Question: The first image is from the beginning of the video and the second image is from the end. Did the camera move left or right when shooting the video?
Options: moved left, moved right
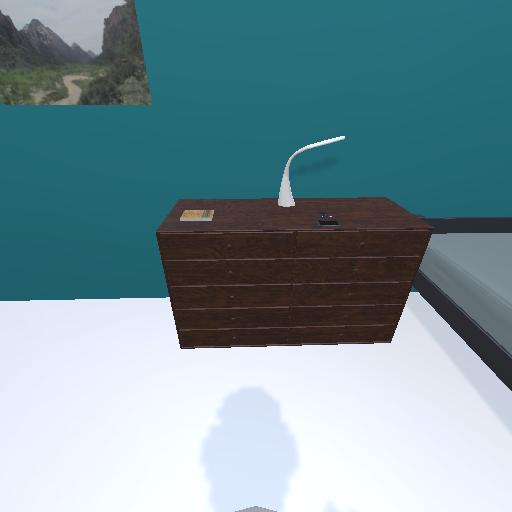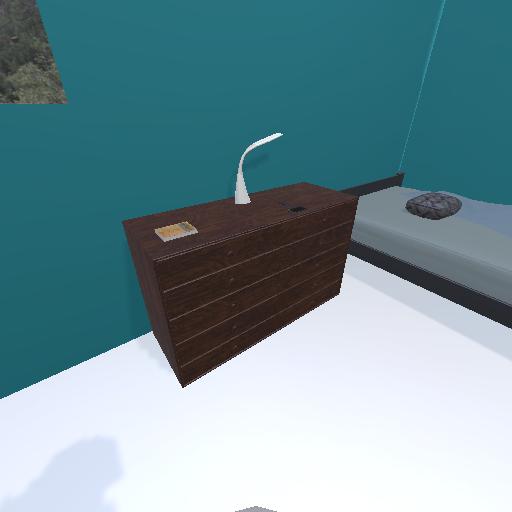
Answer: moved left